Interaction volume radius: 5 \u00c5
Interaction volume height: 30 \u00c5
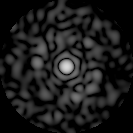
Disorder parameter: 0.815